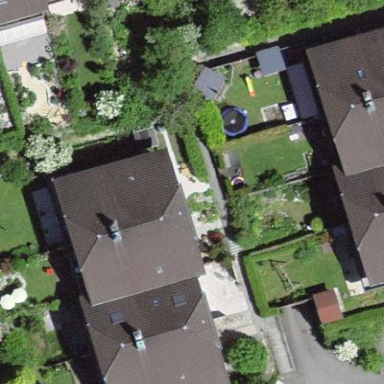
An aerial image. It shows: Terrace building.